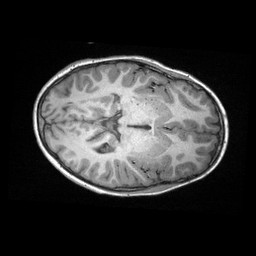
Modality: T1w
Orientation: axial
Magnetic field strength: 3 T